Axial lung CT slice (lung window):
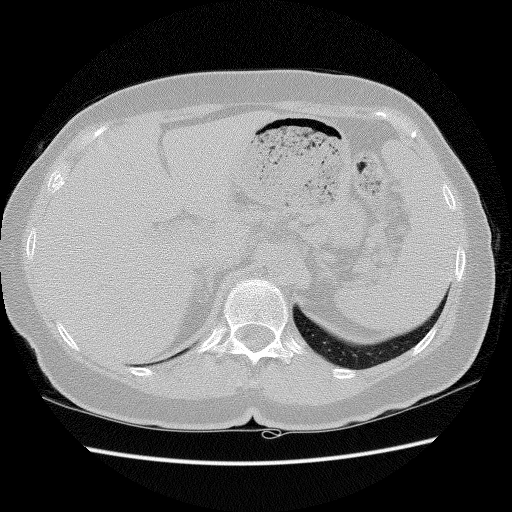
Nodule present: no